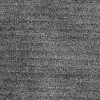
Atmospheric dust classification: dusty